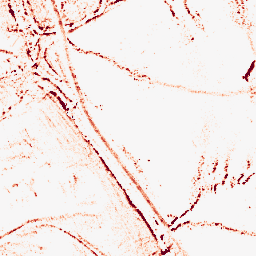
Category: morphological
Decomposition family: morphological_rect
Decomposition parameters: operation: opening
width: 5
height: 5
Upsampling method: sinc_hamming
Upsampling parameters: scale: 2
kernel_size: 8
Upsampling scale: 2